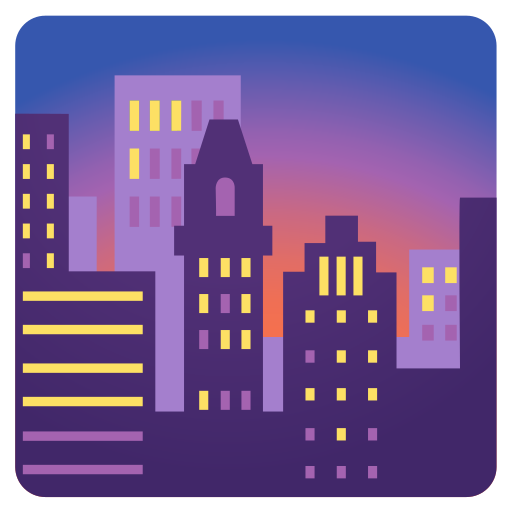
Emoji: 🌆